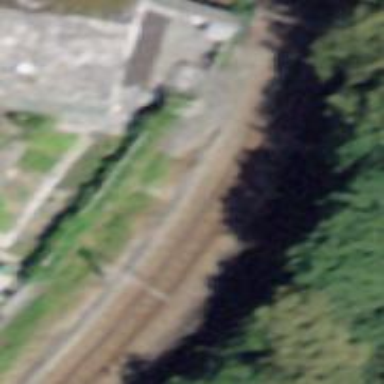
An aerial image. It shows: Narrow-gauge railway with single track. The railway is electrified with contact line.